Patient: sex M, age 75
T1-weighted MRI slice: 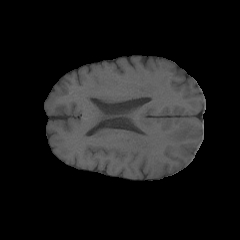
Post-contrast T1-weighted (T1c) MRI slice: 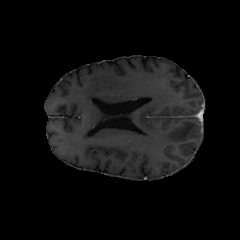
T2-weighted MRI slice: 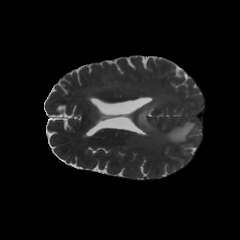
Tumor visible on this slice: yes
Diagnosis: Glioblastoma, IDH-wildtype
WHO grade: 4